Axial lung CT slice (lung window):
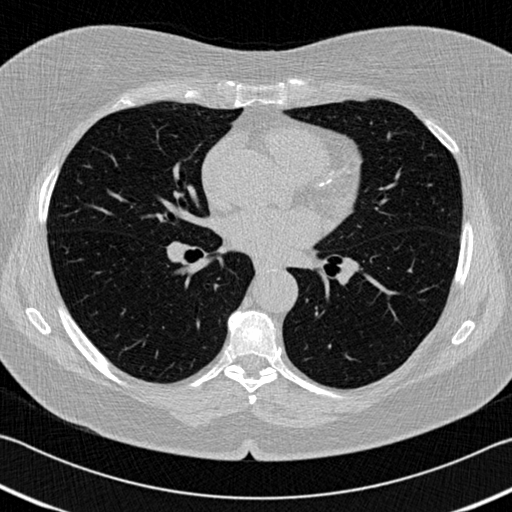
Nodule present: no